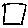
Label: square